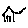
Label: house